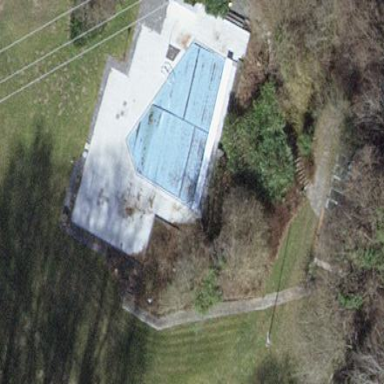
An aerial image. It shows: Swimming pool located in leisure land.